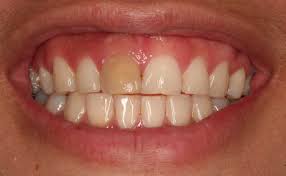
Condition: Tooth Discoloration